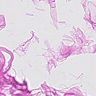
Metastatic tissue present: no